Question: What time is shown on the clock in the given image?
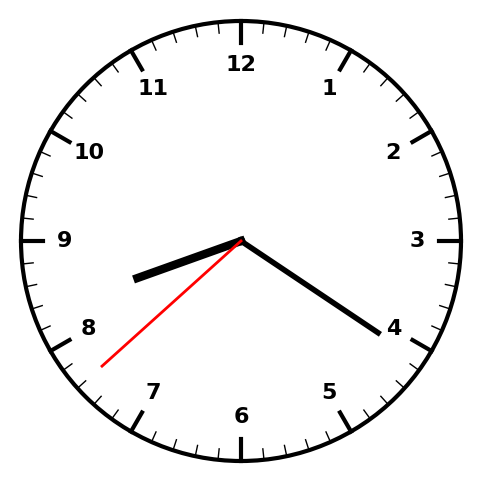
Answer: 08:20:38